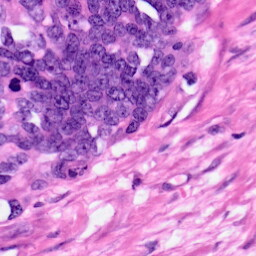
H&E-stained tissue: Pancreatic